Field crop: maize
Growth stage: 1
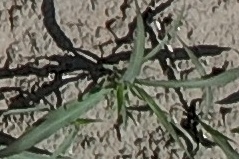
Species: sorghum